Interaction volume radius: 5 \u00c5
Interaction volume height: 30 \u00c5
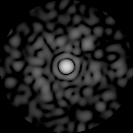
Disorder parameter: 0.7667